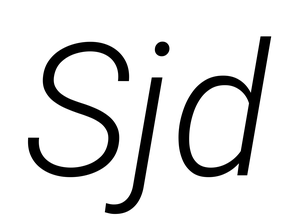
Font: Roboto-Italic_Light_Italic